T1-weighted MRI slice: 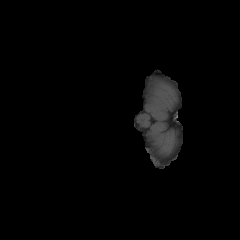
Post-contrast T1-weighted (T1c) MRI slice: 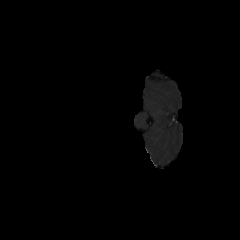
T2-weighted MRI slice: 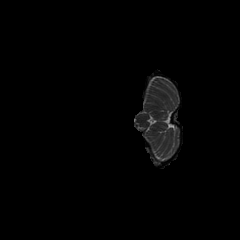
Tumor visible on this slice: no